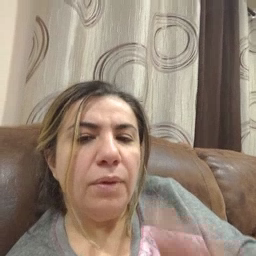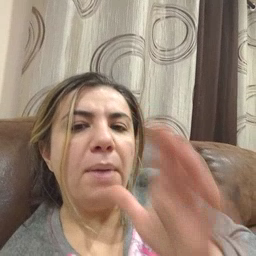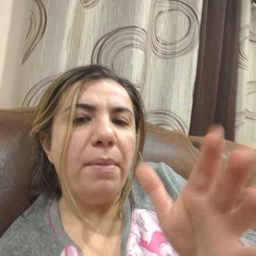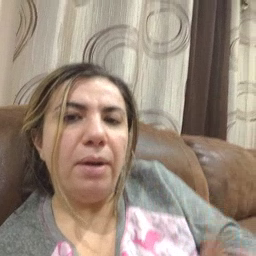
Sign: grandma